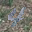
Label: 4